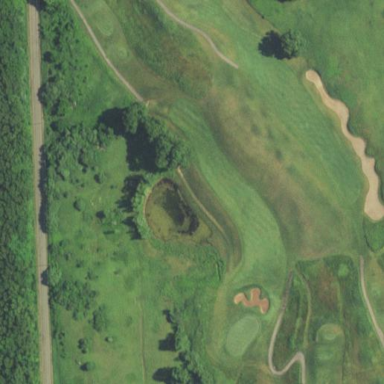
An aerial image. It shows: Grassy area designated as golf tee.